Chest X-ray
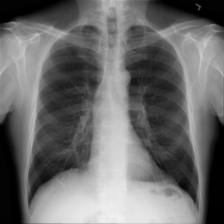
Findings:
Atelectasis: negative
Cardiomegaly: negative
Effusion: negative
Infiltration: negative
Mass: negative
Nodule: negative
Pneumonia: negative
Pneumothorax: negative
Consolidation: negative
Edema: negative
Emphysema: negative
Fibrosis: negative
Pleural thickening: negative
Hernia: negative